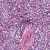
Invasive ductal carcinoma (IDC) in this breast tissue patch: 1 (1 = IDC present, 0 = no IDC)